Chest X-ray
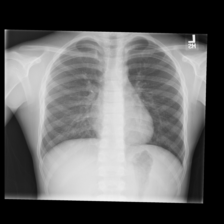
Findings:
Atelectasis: negative
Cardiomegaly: negative
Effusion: negative
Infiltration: negative
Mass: negative
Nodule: negative
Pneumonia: negative
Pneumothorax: negative
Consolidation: negative
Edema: negative
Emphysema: negative
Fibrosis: negative
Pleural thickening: negative
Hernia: negative